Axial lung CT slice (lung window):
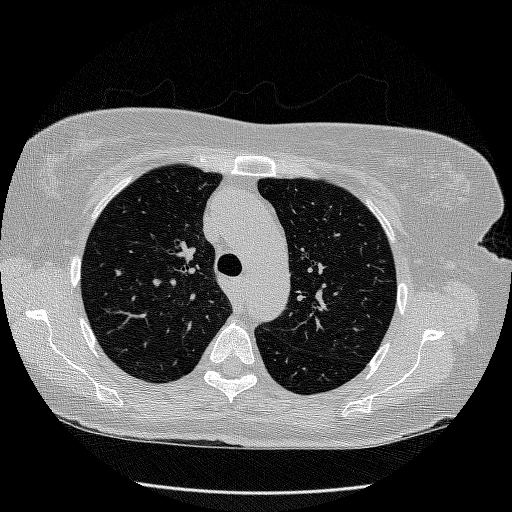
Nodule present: no